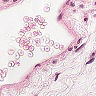
Metastatic tissue present: no